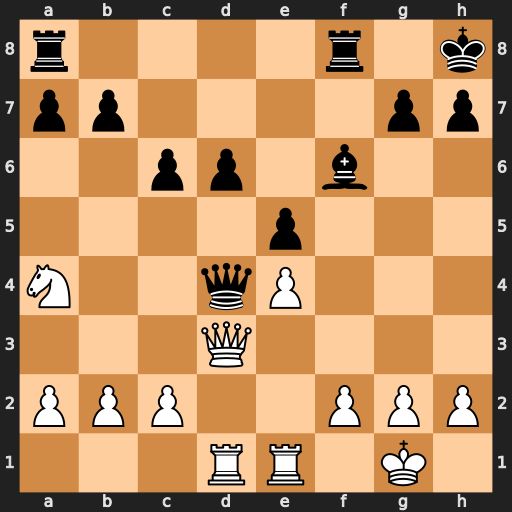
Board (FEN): r4r1k/pp4pp/2pp1b2/4p3/N2qP3/3Q4/PPP2PPP/3RR1K1
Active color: w
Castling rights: -
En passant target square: -
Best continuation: Qb3 b5 Rxd4